$m, n$ 为空间中两条直线，$\alpha, \beta$ 为空间中两个不同平面，下列命题中正确的个数为( )

\begin{enumerate}
    \item ① 二面角的范围是 $[0, \pi]$；
    \item ② 经过 3 个点有且只有一个平面；
    \item ③ 若 $m, n$ 为两条异面直线，$m \subset \alpha, n \subset \beta, m \parallel \beta, n \parallel \alpha$，则 $\alpha \parallel \beta$；
    \item ④ 若 $m, n$ 为两条异面直线，且 $m \parallel \alpha, n \parallel \alpha, m \parallel \beta, n \parallel \beta$，则 $\alpha \parallel \beta$。
\end{enumerate}

\begin{enumerate}
    \item A. 0
    \item B. 1
    \item C. 2
    \item D. 3
\end{enumerate}
【解答】
\noindent \textbf{【答案】} B

\noindent \textbf{【详解】}
\noindent 对于 ①，二面角的范围是 $[0, \pi]$，① 错；

\noindent 对于 ②，若三点共线，则经过这点有无数个平面，② 错；

\noindent 对于 ③，若 $m, n$ 为两条异面直线，$m \subset \alpha, n \subset \beta, m \parallel \beta, n \parallel \alpha$，$n$ 与 $\alpha$ 可能平行也可能相交，故 ③ 错误；

\noindent 对于 ④，因为 $m \parallel \alpha, m \parallel \beta$，过直线 $m$ 作平面 $\gamma$，使得 $\gamma \cap \alpha = a, \gamma \cap \beta = c$，

\noindent 由线面平行的性质定理可得 $m \parallel a, m \parallel c$，则 $a \parallel c$。

\noindent 因为 $a \subset \alpha, c \subset \beta, c \not\subset \alpha$，所以 $c \parallel \alpha$。

\noindent 又因为 $n \parallel \alpha, n \parallel \beta$，过直线 $n$ 作平面 $\varphi$，使得 $\varphi \cap \alpha = b, \varphi \cap \beta = c$，

\noindent 由线面平行的性质定理可得 $n \parallel b, n \parallel c$，则 $b \parallel c$。

\noindent 因为 $b \subset \alpha, c \not\subset \alpha$，所以 $c \parallel \alpha$。

\noindent 又因为 $a \cap b = c$，这与 $m, n$ 为两条异面直线矛盾，故 $a, c$ 相交。

\noindent 又因为 $a \subset \alpha, c \subset \beta$，所以 $\alpha \parallel \beta$。故 ④ 对。

\noindent 故选：B

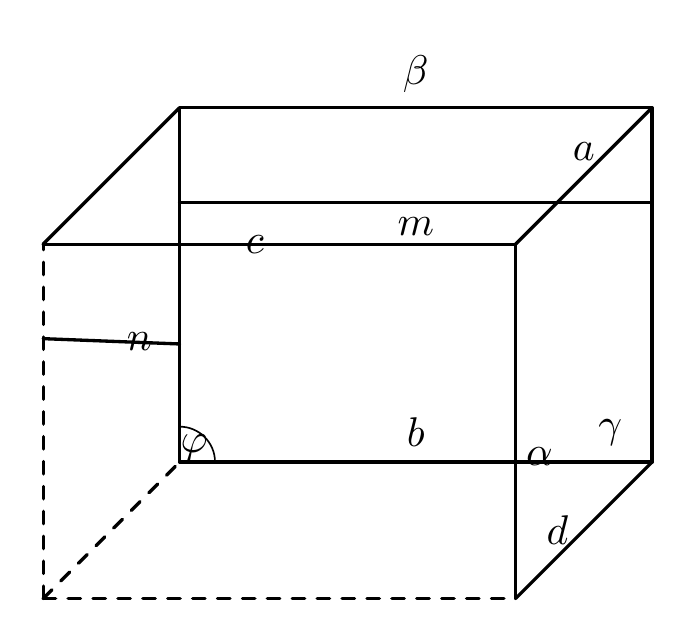